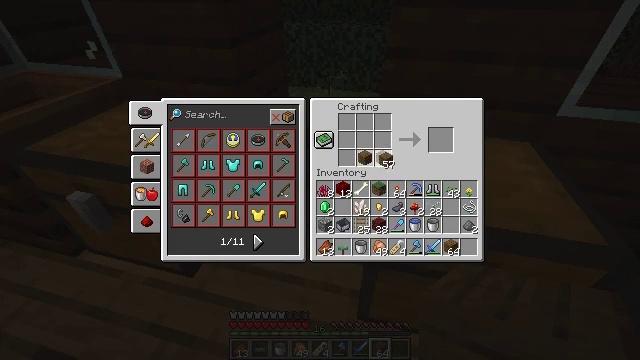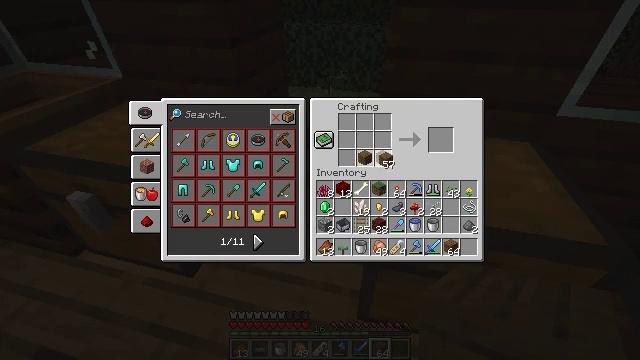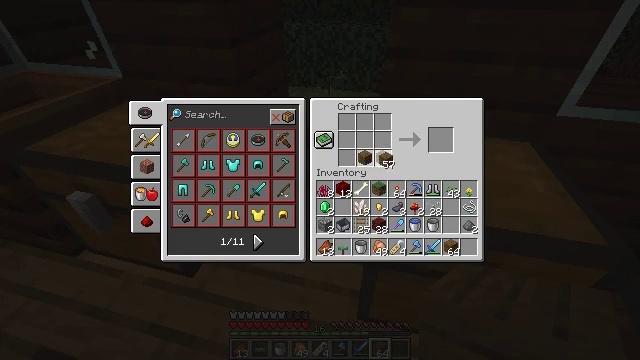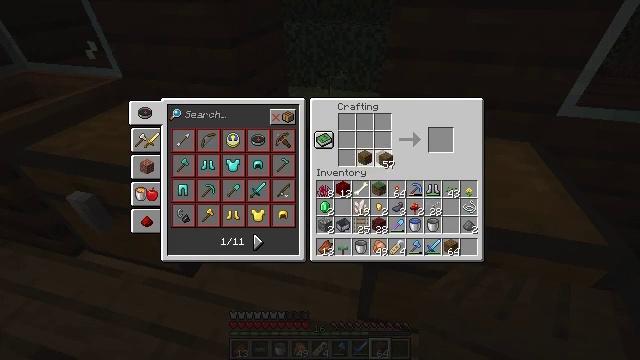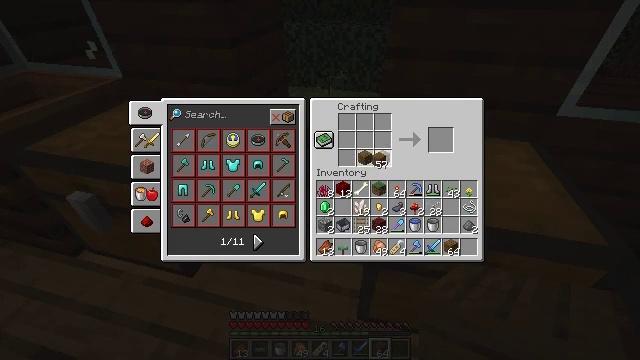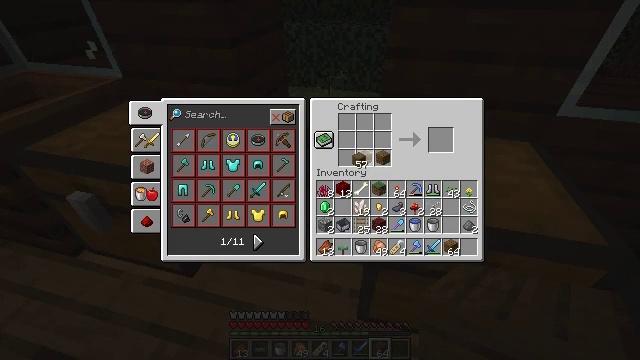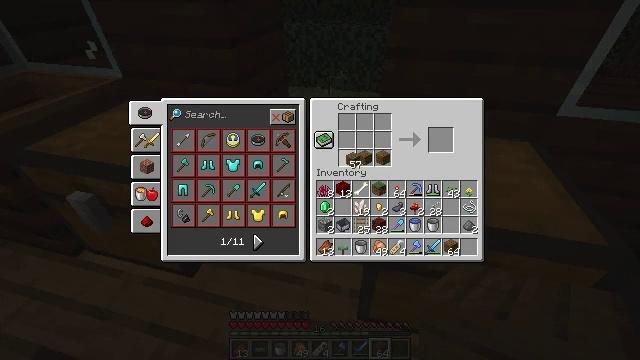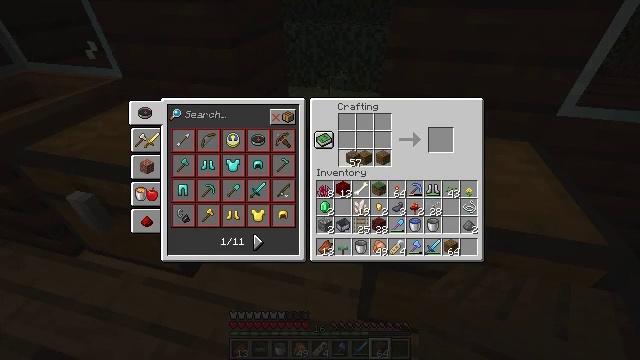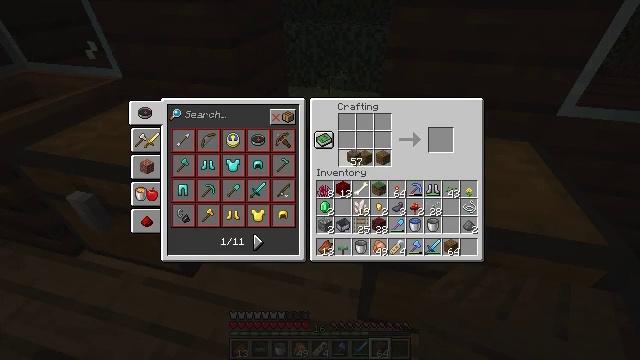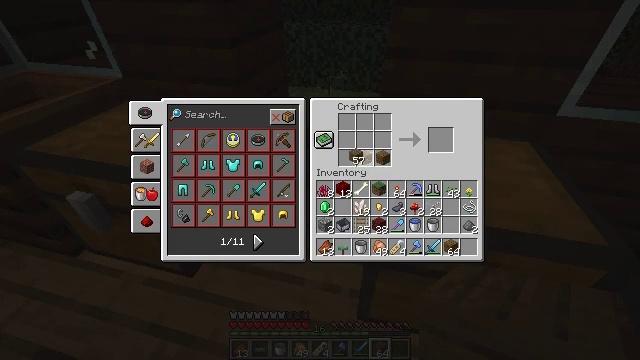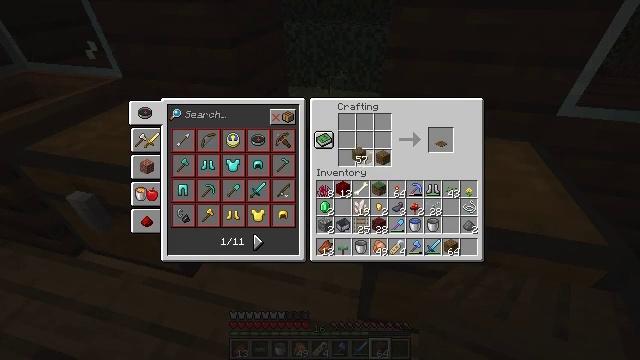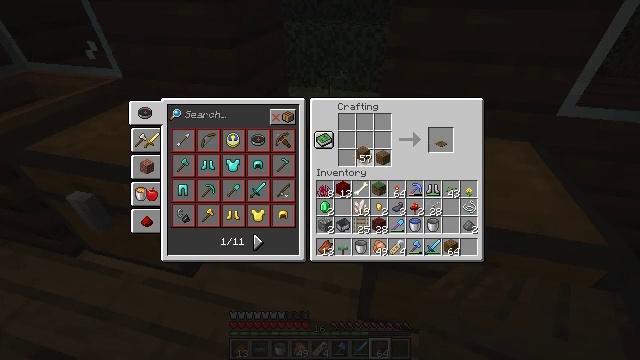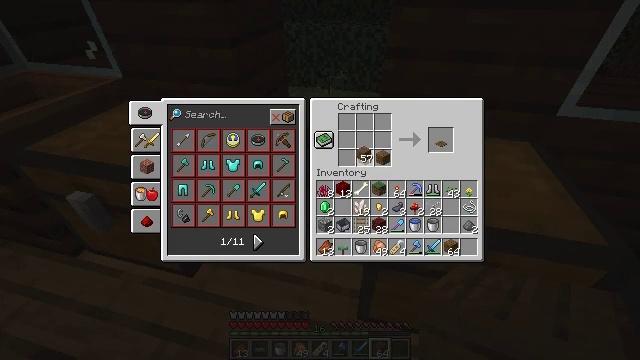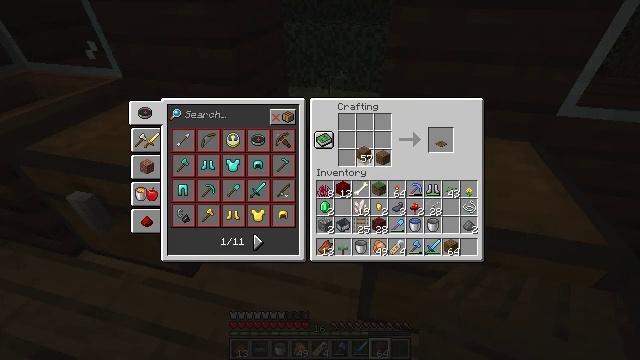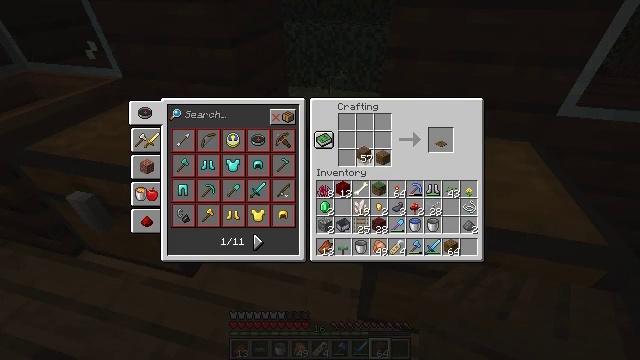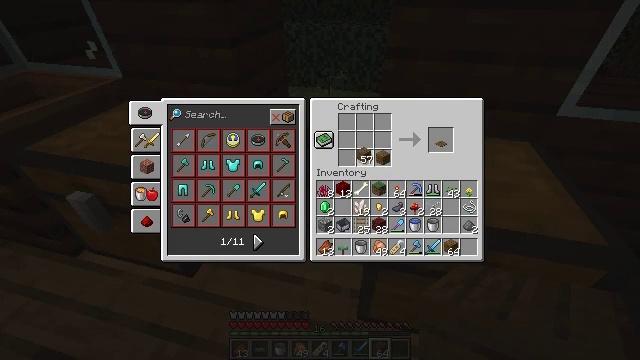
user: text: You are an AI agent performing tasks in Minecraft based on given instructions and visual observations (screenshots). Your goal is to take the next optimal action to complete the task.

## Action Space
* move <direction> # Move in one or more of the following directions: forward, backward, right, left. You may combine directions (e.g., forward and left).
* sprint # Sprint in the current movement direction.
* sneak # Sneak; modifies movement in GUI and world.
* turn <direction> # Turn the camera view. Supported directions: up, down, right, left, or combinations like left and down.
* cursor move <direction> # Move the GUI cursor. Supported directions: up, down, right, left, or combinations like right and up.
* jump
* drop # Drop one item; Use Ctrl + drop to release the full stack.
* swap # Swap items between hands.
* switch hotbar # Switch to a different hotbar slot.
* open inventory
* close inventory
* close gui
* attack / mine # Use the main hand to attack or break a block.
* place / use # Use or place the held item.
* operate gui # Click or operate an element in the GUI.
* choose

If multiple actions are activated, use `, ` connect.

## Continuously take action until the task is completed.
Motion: motion action
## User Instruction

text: Create a spruce pressure plate in the crafting table with spruce planks.
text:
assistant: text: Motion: choose
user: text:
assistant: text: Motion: choose
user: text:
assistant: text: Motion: choose
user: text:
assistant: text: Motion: cursor move left, choose
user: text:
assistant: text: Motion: cursor move left
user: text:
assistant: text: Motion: no_op
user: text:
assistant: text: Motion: no_op
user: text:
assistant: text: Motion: no_op
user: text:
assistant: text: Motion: no_op
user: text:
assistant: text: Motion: no_op
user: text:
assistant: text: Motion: no_op
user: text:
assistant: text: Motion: no_op
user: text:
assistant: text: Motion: no_op
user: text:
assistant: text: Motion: no_op
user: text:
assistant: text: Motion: no_op
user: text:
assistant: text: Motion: no_op
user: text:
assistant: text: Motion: choose
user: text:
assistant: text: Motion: choose
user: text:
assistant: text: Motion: choose
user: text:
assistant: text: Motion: choose
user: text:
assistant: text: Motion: choose
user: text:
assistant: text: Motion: cursor move right, choose
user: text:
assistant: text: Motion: choose
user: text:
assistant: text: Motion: choose
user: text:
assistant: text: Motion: choose
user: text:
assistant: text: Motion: choose
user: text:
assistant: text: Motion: choose
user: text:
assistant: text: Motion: no_op
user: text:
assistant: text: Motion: cursor move left
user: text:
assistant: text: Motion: cursor move left